Interaction volume radius: 10 \u00c5
Interaction volume height: 20 \u00c5
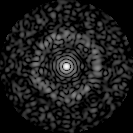
Disorder parameter: 0.8582